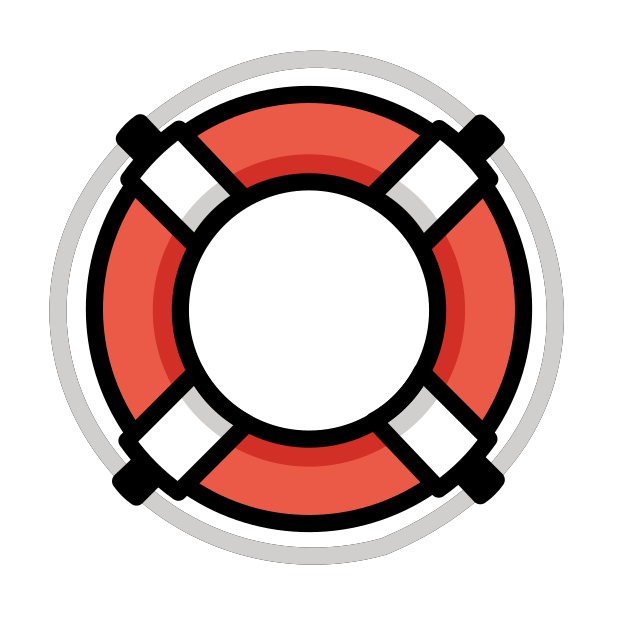
ring buoy